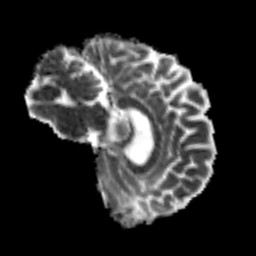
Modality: MD
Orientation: sagittal
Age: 30
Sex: male
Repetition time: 8.4 s
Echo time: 0.09 s